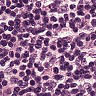
Metastatic tissue present: no